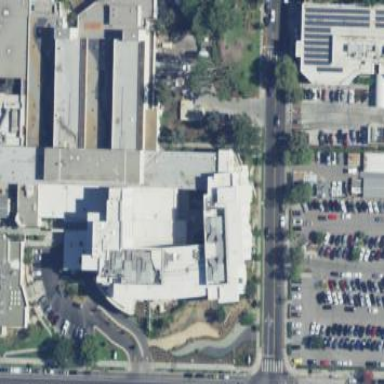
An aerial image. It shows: Hospital building.